Question: If I enter one tab the spacing is correct so why is it giving less spaces when I enter consecutive tabs between text?
'''
/**********************************************************
* Replaces TABs with an appropriate number of spaces *
* *
**********************************************************/
#include<stdio.h>
#include<stdlib.h>
int main(void)
{
int ch;
int i=0;
while((ch=getchar()) !=EOF)
{
if(ch==' ')
{
for(i=0;i<4;i++)
putchar(' ');
}
else
putchar(ch);
}
return 0;
}

'''
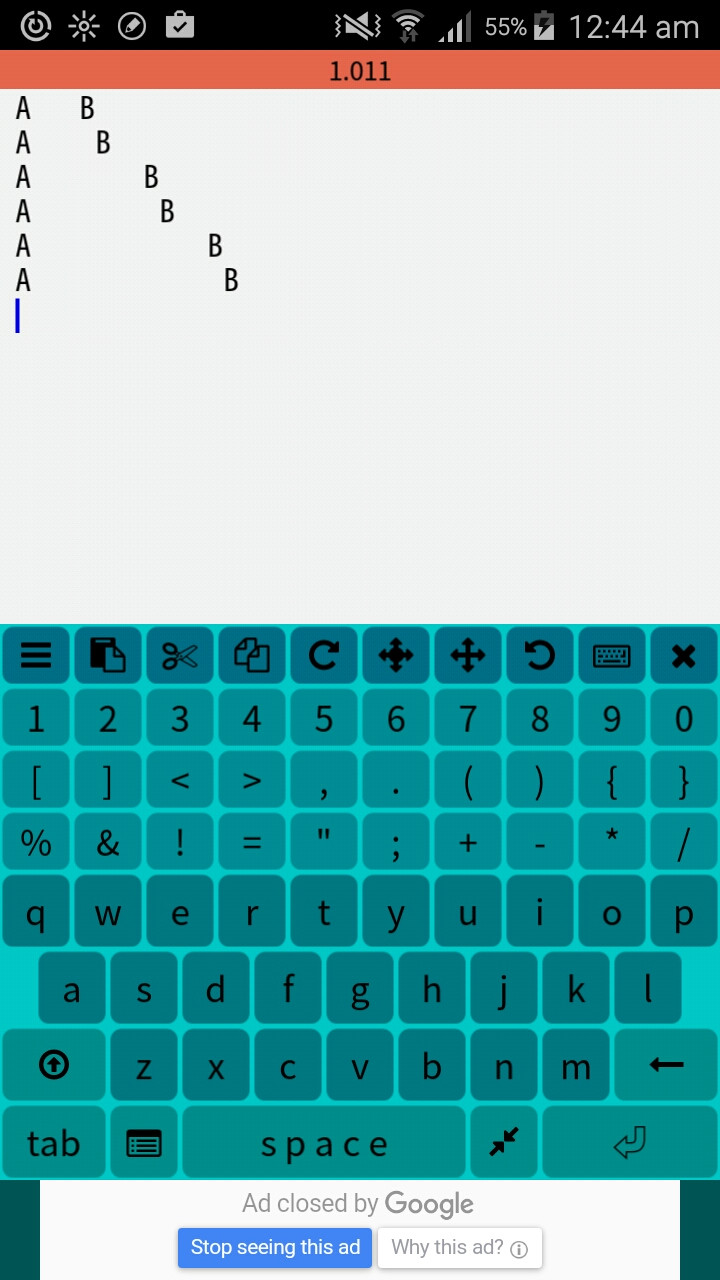
Answer: If you expand with spaces to the next tab stop, it would be better.
'''
#include<stdio.h>
#include<stdlib.h>
int main(void)
{
int ch;
int i=0,col=0;
while((ch=getchar()) !=EOF) {
if(ch==' ') {
for(i=0;i<4;i++) {
putchar(' ');
col++;
if((col%4)==0) break;
}
}
else {
putchar(ch);
if(ch=='
' || ch=='
') col=0;
else col++;
}
}
return 0;
}
'''